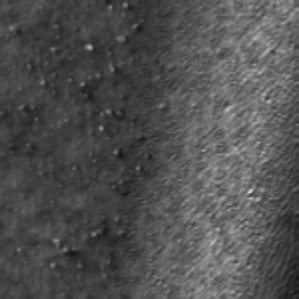
Label: frost